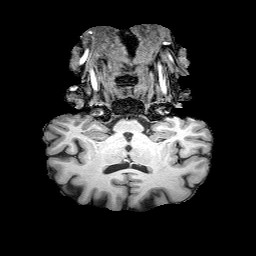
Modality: T1w
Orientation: sagittal
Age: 62
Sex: male
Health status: healthy